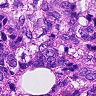
Metastatic tissue present: yes